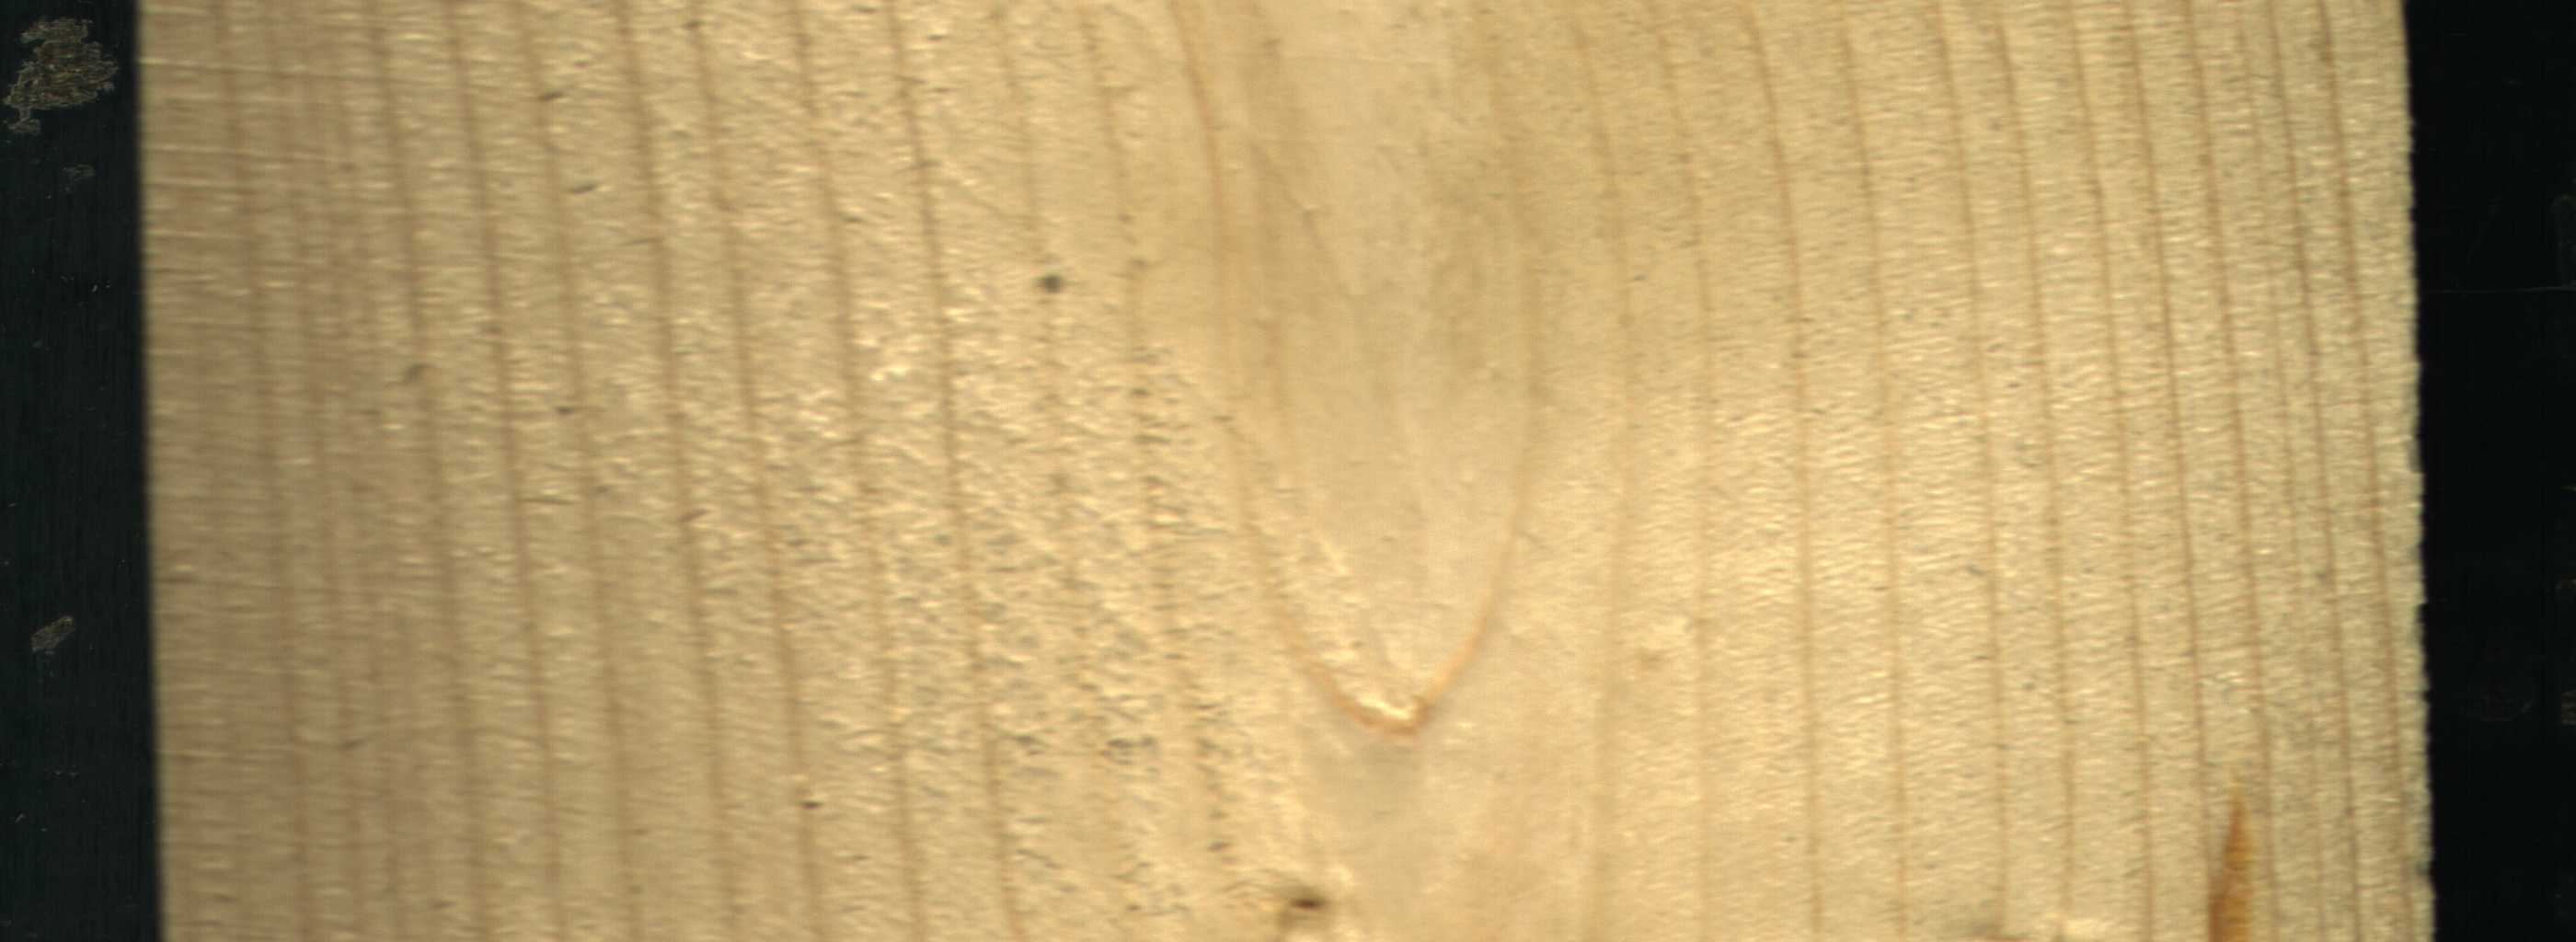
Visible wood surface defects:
resin
Live_Knot